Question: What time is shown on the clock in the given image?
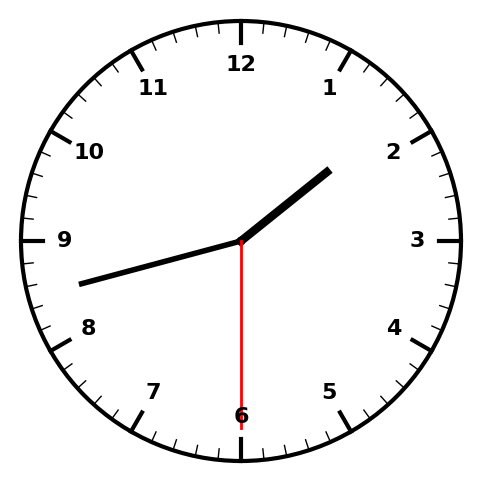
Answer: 01:42:30